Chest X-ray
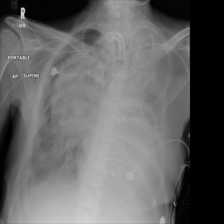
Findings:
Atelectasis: negative
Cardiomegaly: negative
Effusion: negative
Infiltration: positive
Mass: positive
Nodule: negative
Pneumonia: negative
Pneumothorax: negative
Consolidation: negative
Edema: negative
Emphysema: negative
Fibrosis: negative
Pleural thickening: negative
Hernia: negative